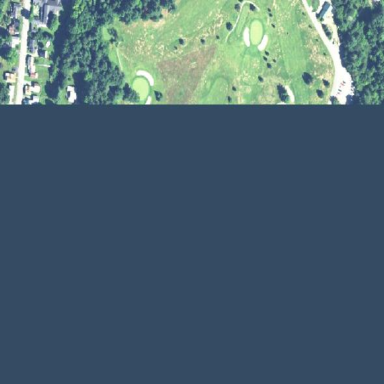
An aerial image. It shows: Golf course.